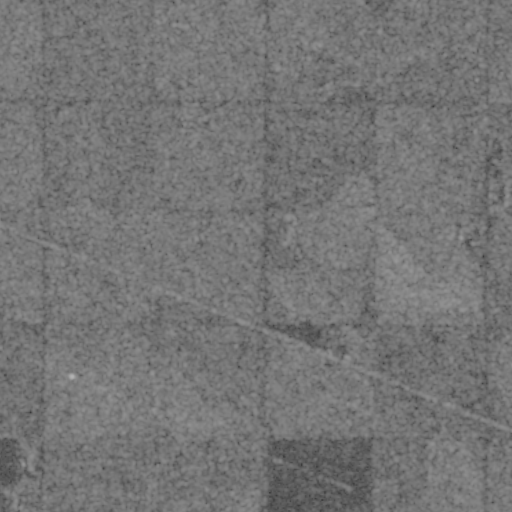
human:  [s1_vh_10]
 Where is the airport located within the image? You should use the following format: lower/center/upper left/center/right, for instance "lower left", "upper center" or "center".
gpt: The airport is located in the lower right of the image.
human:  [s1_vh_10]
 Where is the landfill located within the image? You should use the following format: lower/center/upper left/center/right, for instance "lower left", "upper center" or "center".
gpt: There is no landfill in the image.

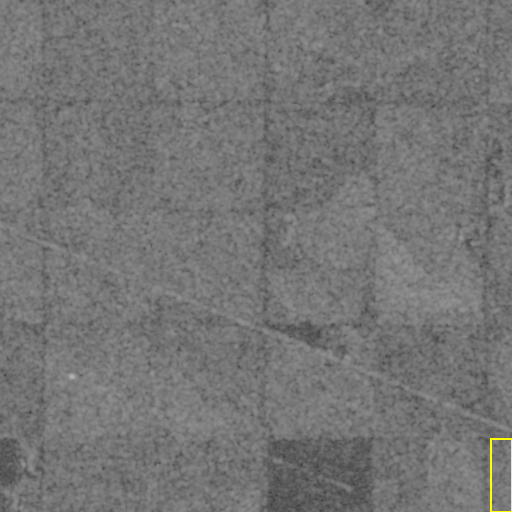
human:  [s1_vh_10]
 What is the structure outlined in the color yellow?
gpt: The structure outlined in yellow is an airport.
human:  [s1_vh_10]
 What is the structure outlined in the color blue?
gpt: There is no blue outline.